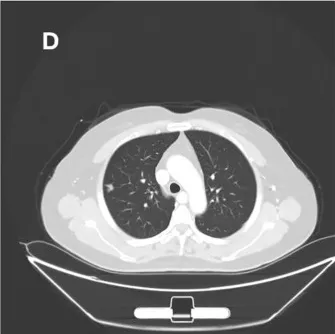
Persistent progression of right lung metastases after multiple cycles of treatment.
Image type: radiology (ct)